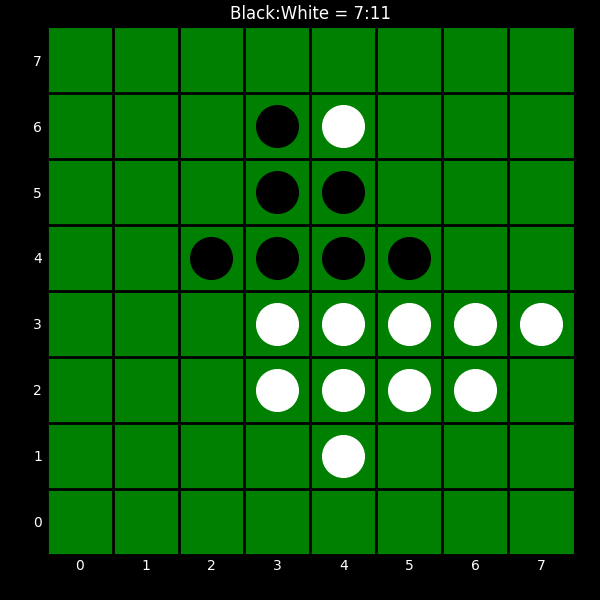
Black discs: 7
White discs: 11